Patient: sex F, age 59
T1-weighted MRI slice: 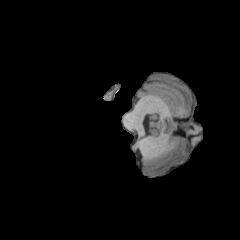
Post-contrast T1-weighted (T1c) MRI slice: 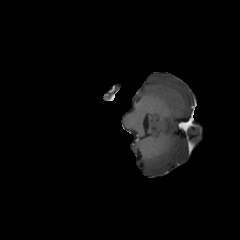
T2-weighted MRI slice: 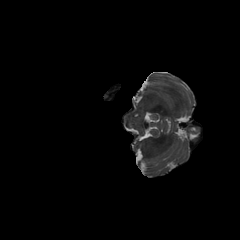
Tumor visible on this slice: no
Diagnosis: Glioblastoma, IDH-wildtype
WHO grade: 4